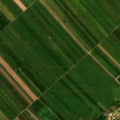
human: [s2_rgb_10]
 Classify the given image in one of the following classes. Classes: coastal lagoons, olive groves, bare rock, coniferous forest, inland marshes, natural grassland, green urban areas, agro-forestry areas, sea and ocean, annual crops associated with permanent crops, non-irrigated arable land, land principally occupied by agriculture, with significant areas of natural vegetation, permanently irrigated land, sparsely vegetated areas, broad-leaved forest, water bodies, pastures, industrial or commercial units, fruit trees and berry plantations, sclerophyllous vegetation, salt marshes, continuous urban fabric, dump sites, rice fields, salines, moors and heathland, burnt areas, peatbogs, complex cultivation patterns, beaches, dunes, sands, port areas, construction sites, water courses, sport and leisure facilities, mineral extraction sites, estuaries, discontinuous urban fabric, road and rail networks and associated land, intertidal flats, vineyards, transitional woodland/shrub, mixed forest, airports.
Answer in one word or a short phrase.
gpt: discontinuous urban fabric, non-irrigated arable land